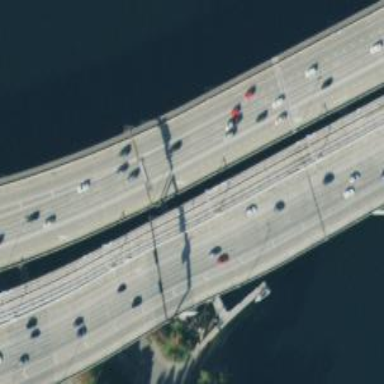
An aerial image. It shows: Motorway bridge.